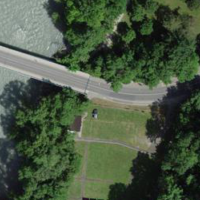
EUNIS habitat code: 25
Species observed at this site:
Lepidium draba
Cornus sanguinea
Chaerophyllum temulum
Tulipa sylvestris